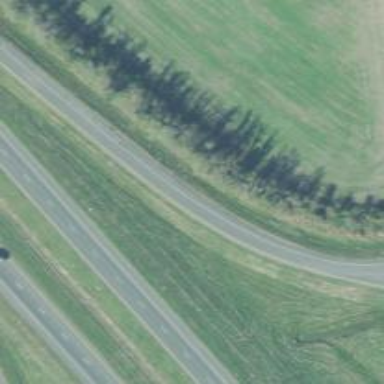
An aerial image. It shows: Motorway link.